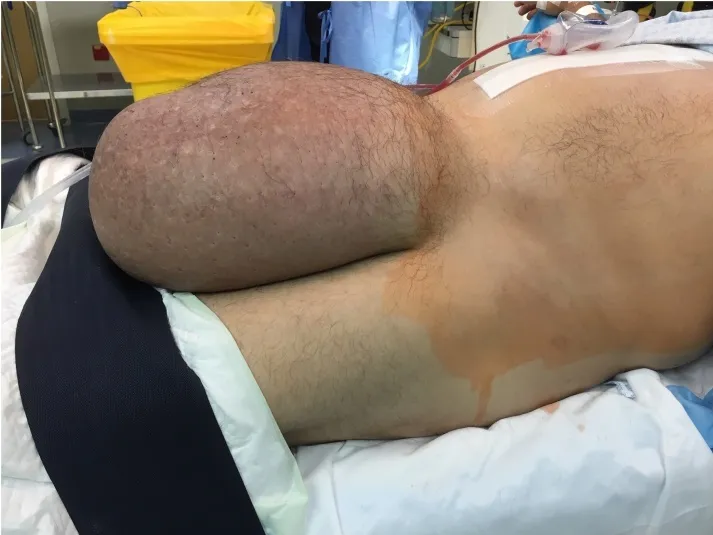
Giant inguinoscrotal hernia.
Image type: medical_photograph (skin_photograph)